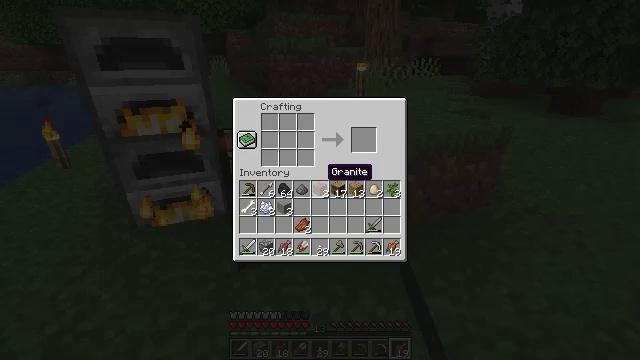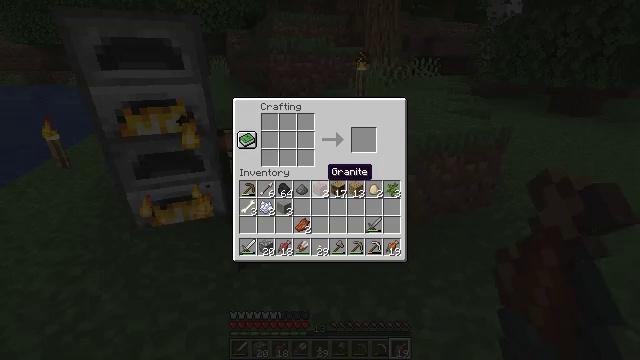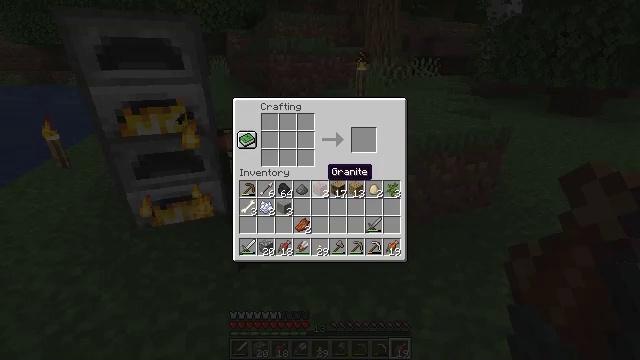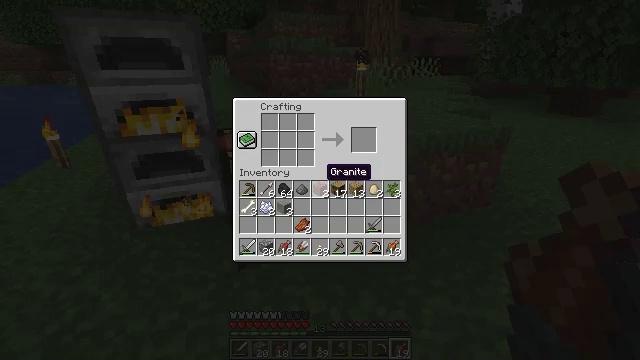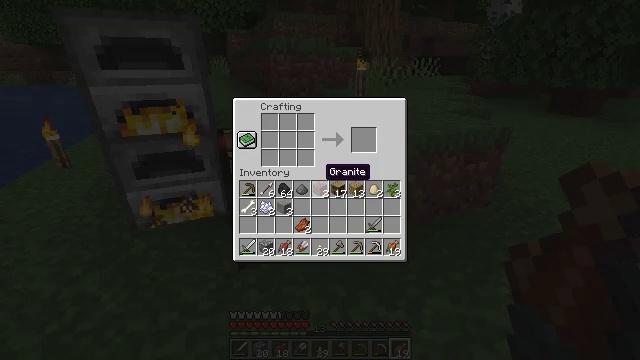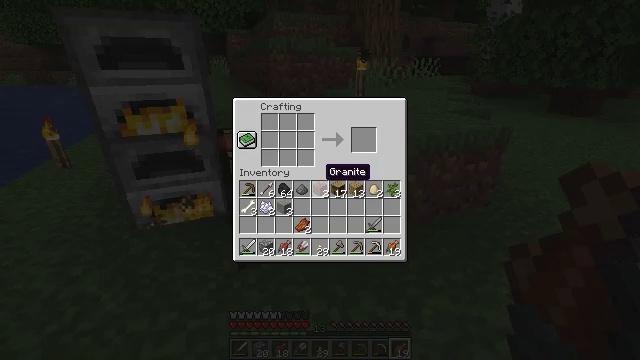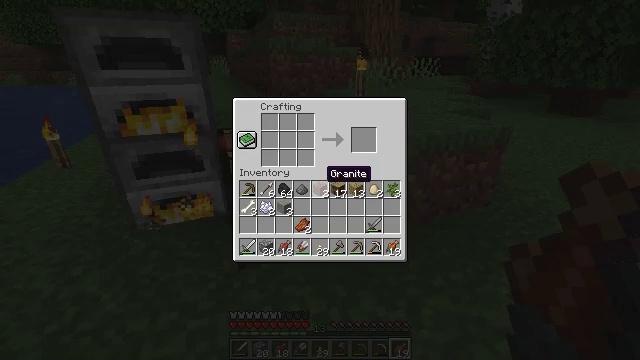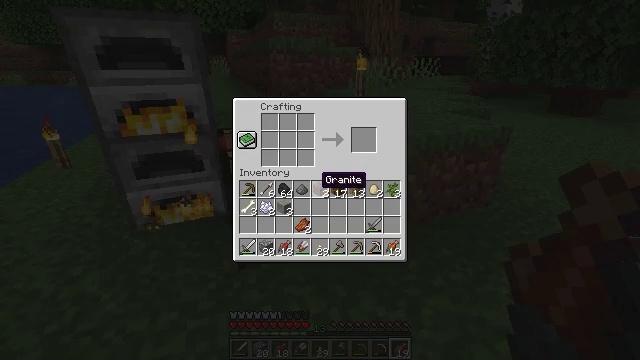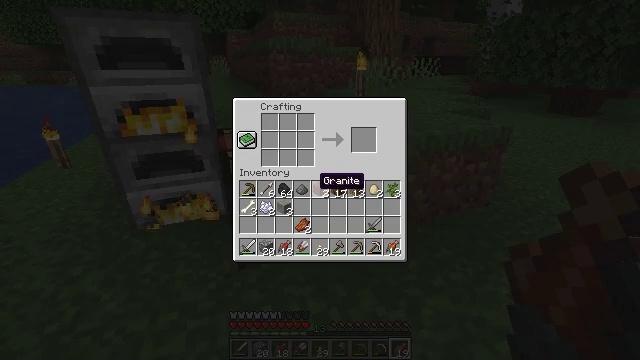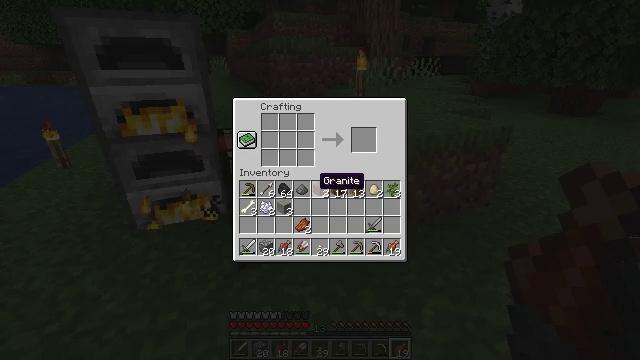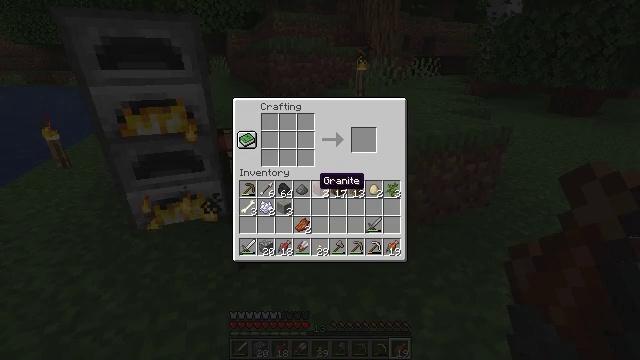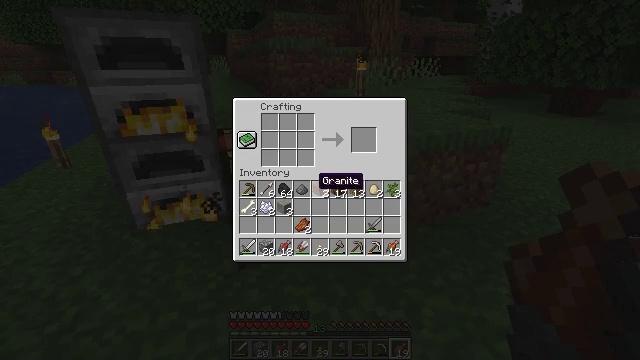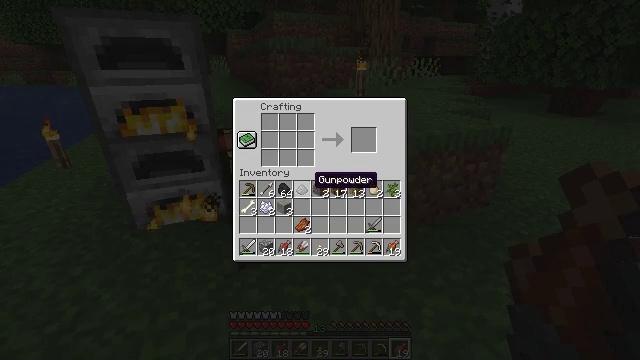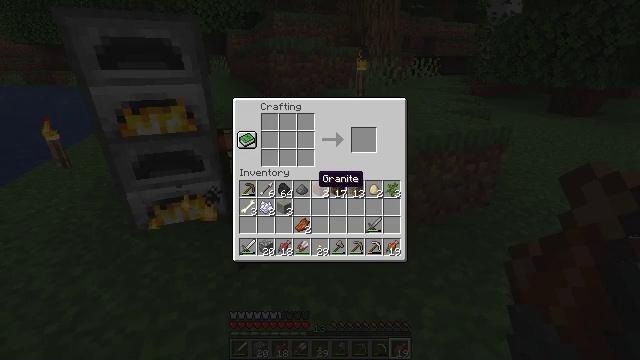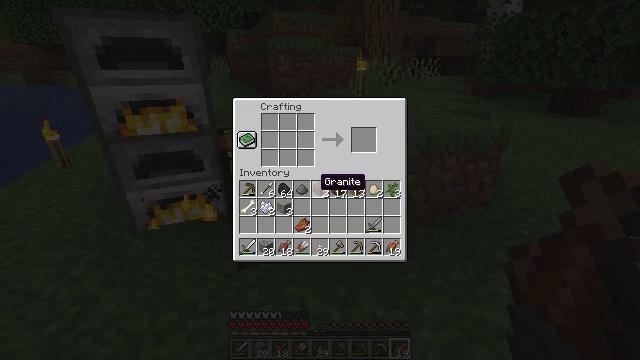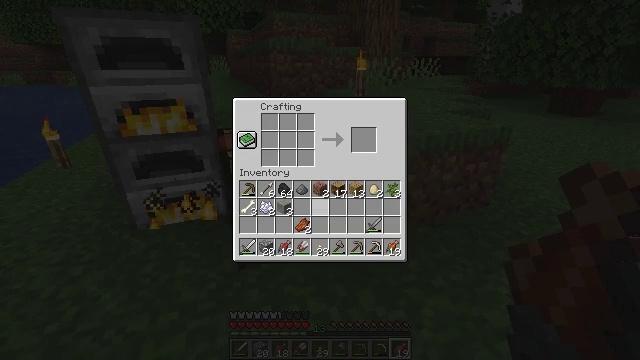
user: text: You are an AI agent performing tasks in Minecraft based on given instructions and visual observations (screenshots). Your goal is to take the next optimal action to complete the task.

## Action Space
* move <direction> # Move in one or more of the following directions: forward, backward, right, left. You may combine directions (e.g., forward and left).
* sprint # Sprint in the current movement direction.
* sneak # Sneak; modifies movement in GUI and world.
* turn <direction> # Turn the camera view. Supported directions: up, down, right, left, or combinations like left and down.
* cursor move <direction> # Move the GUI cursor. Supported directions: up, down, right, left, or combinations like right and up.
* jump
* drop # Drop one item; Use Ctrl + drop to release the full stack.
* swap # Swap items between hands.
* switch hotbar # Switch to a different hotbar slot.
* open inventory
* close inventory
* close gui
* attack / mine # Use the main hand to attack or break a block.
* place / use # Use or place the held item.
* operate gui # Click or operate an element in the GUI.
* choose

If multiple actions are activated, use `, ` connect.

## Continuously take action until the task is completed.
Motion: motion action
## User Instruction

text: Get a light gray bed by using the crafting recipe.
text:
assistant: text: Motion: no_op
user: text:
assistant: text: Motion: no_op
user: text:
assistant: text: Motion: no_op
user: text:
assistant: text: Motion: no_op
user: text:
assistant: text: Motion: no_op
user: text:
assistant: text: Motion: no_op
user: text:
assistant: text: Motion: no_op
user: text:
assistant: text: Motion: no_op
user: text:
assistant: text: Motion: no_op
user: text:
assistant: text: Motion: no_op
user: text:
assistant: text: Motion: no_op
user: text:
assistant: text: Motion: no_op
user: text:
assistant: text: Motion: no_op
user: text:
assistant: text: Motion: no_op
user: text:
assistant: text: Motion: cursor move right and down
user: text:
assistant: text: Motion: cursor move down
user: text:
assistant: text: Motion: cursor move down
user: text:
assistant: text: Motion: cursor move left and down
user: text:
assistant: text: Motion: cursor move left
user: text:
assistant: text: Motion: no_op
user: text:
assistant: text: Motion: no_op
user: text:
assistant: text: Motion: no_op
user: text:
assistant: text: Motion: no_op
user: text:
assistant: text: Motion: no_op
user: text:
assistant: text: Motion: no_op
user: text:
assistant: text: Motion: no_op
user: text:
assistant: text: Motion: no_op
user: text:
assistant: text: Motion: no_op
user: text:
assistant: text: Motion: no_op
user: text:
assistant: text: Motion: no_op